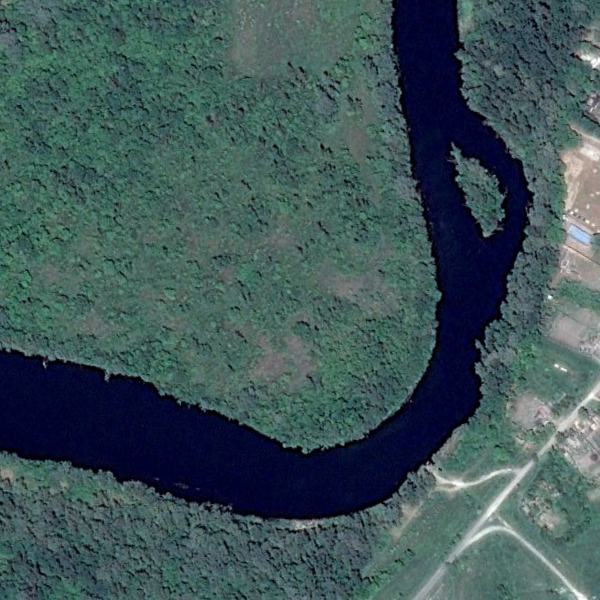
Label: River